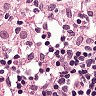
Metastatic tissue present: no